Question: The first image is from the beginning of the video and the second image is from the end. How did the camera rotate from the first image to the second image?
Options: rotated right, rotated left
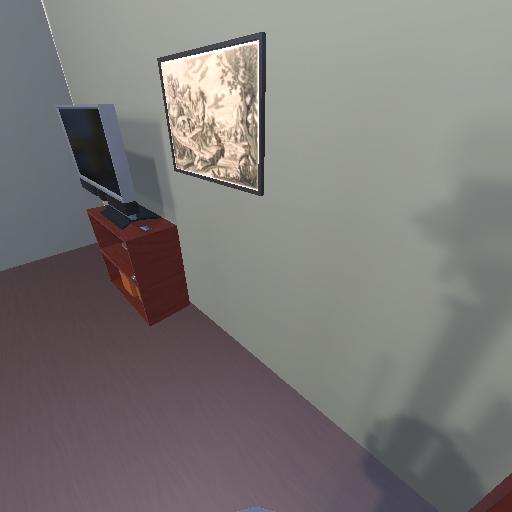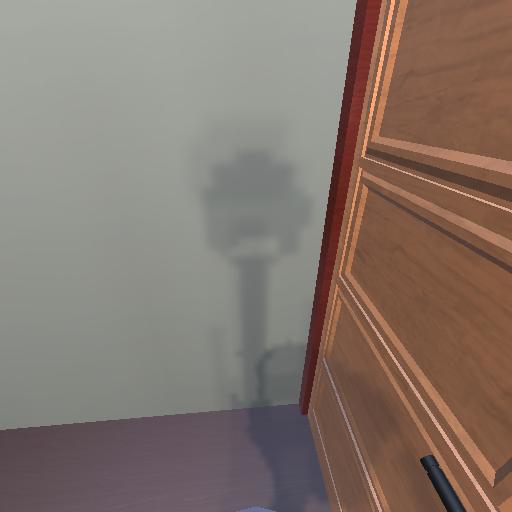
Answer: rotated right